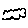
Label: cloud